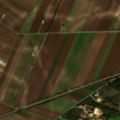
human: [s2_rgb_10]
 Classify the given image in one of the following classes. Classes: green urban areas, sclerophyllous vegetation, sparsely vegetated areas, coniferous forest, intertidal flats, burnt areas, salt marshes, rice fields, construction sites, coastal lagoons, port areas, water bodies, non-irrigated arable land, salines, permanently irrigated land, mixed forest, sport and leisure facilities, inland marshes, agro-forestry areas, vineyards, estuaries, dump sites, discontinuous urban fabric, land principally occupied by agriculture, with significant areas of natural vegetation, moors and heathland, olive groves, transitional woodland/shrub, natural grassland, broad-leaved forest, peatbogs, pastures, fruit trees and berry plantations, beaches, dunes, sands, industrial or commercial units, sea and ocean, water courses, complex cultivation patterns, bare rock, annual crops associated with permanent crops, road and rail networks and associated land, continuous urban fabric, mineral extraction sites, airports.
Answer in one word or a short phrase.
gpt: discontinuous urban fabric, mineral extraction sites, non-irrigated arable land